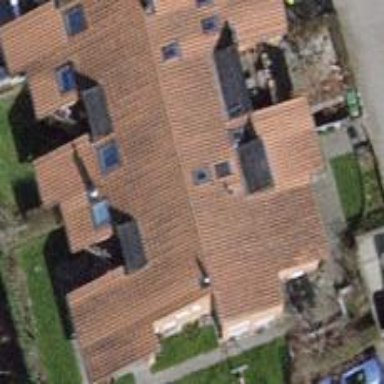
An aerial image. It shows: Simple house.